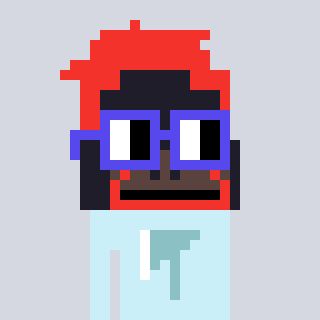
a pixel art character with square blue glasses, a orangutan-shaped head and a cold-colored body on a cool background